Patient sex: F
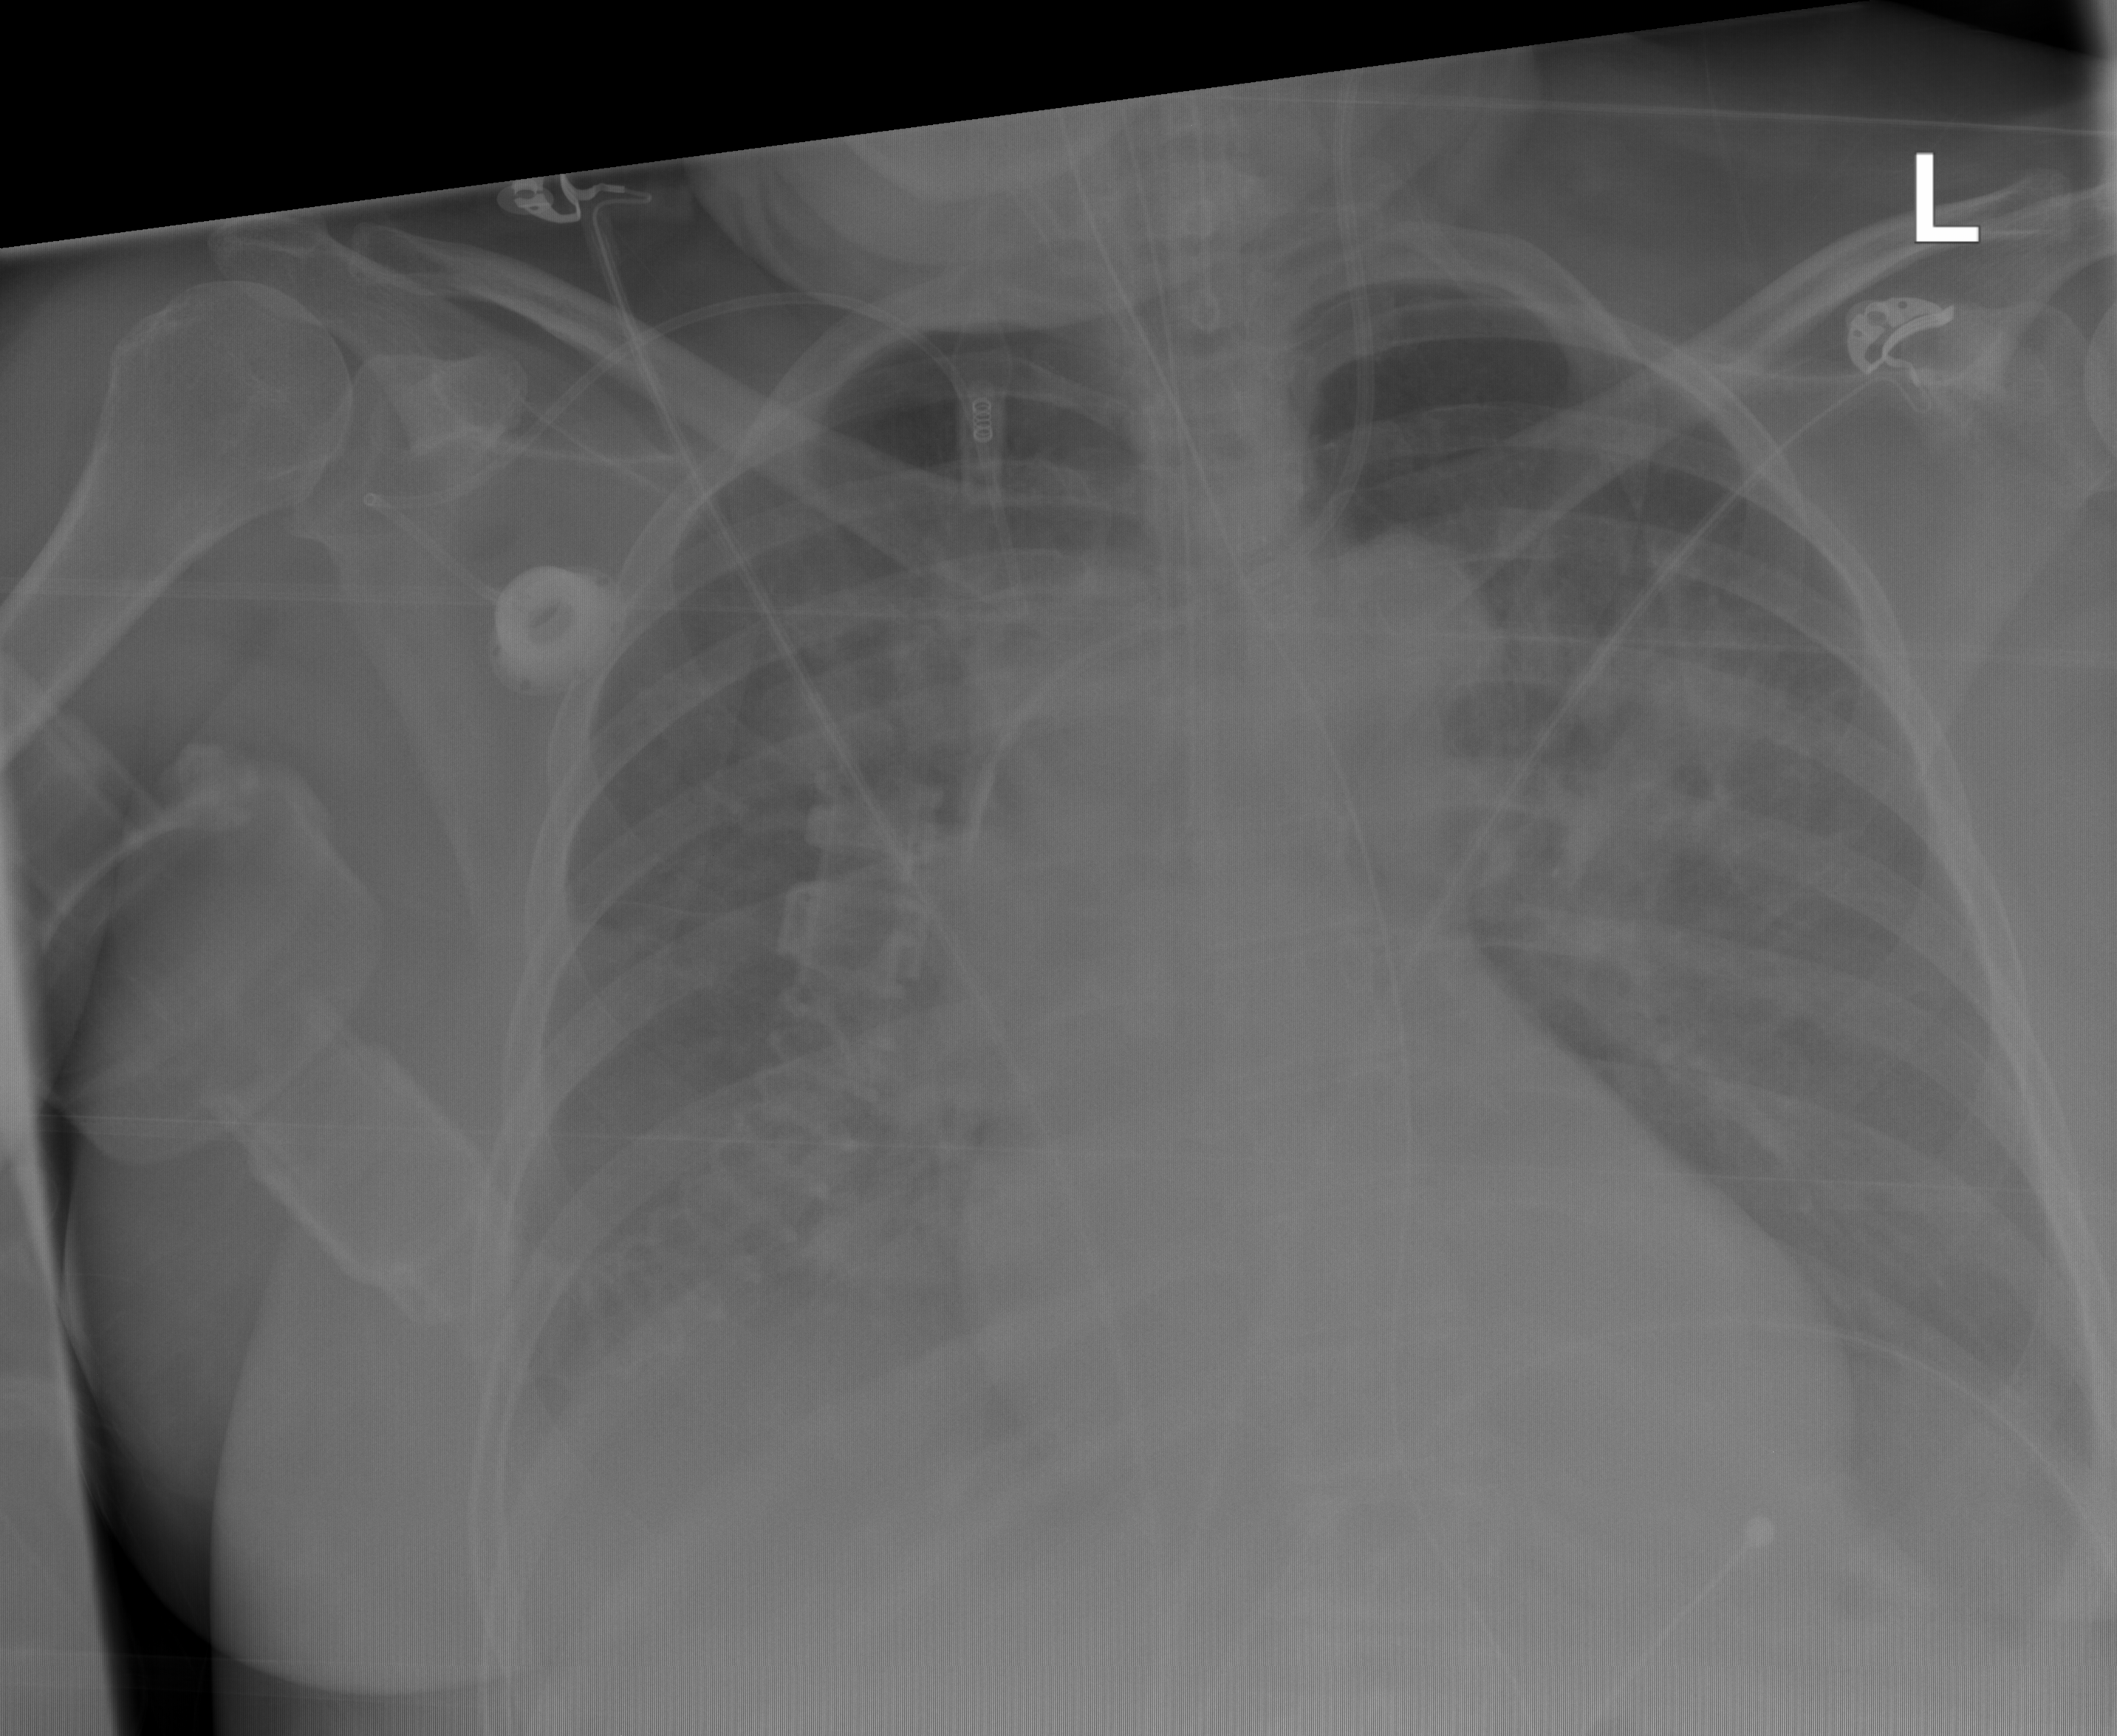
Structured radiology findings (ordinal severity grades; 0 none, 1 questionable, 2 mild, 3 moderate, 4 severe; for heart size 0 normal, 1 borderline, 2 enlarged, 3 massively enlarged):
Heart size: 2
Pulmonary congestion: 3
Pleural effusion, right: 2
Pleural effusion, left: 2
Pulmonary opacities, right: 2
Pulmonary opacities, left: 3
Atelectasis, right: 2
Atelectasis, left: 2